Question:
That's all I can get from the crash when I do in the 'applicationDidBecomeActive'
'''
MyStoreObserver * observer = [[MyStoreObserver alloc] initWithContext:self.managedObjectContext andDelegate:self];
[[SKPaymentQueue defaultQueue] addTransactionObserver:observer];
'''
But the weird thing is I have been able to purchase twice in the past and even if I delete the app re-reun everything I cannot escape this pit. It doesn't seems logic. I can alloc init the observer alone without problem and I can call the default paymentQueue without problem but if I try to add the transaction observer to the queue, life stop. It's on ARC and the delegate I added to the observer is not the problem. I know for sure.
I've added an nslog to every method in the observer and none get called before the crash
SOLUTION FOUND
Okay, well it looks like the observer is not retained by the queue and thus the observer needs to be an instance variable.
Thanks
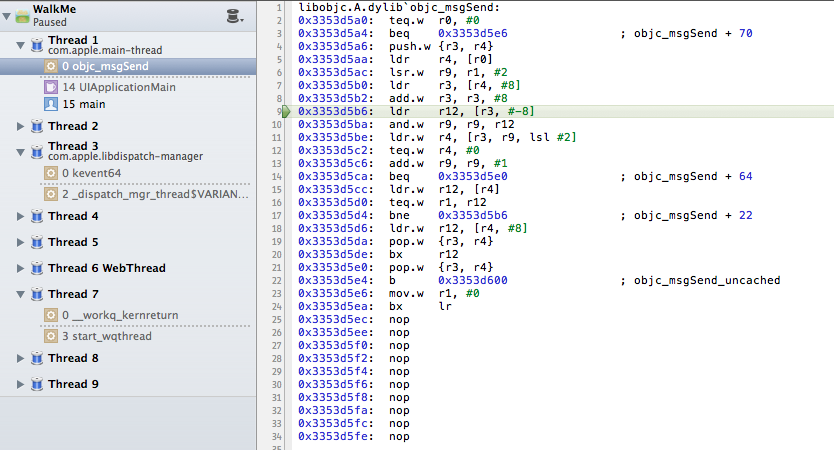
Answer: Okay, well it looks like the observer is not retained by the queue and thus the observer needs to be an instance variable (or retained in some way).